Question: I have implemented 'log in with facebook' using passport.js. But sometimes whenever I try to log in, it gives me this error -
'''
FacebookTokenError: This authorisation code has been used
'''
. I have tried all the solutions provided in the SO posts already. None of them works.
I am using react as my frontend and node.js as the backend. For session middleware using express-session.
Here is the code I used to implement 'log in with facebook'
'''
import passport from 'passport';
import { Strategy } from 'passport-facebook';
const { FACEBOOK_APP_ID, FACEBOOK_APP_SECRET, API_URL } = process.env;
export default (app) => {
app.use(passport.initialize());
app.use(passport.session());
passport.serializeUser((user, cb) => cb(null, user));
passport.deserializeUser((obj, cb) => cb(null, obj));
passport.use(new Strategy({
clientID: FACEBOOK_APP_ID,
clientSecret: FACEBOOK_APP_SECRET,
callbackURL: '${API_URL}facebook/callback',
profileFields: ['id', 'displayName', 'email', 'name', 'photos'],
passReqToCallback: true,
enableProof: true,
}, async (req, accessToken, refreshToken, profile, cb) => {
try {
const email = (profile.emails && profile.emails[0].value) || '';
const { displayName } = profile;
const users = await Users.findOrCreate({
where: { email },
defaults: { name: displayName },
}).catch((err) => {
console.log(err);
});
if (users.length) {
req.session.userId = users[0].get('id');
return cb(null, users[0]);
}
} catch (err) {
console.log('error during fb: ', err);
}
return cb('error in facebook');
}));
app.use('/facebook', passport.authenticate('facebook', { session: false, scope: ['public_profile', 'email'] }));
app.use('/facebook/callback', passport.authenticate('facebook', { session: false, failureRedirect: '${FRONTEND_HOST}' }), (_, res) => {
res.redirect('${FRONTEND_HOST}');
});
};
'''
This is the full error I get -

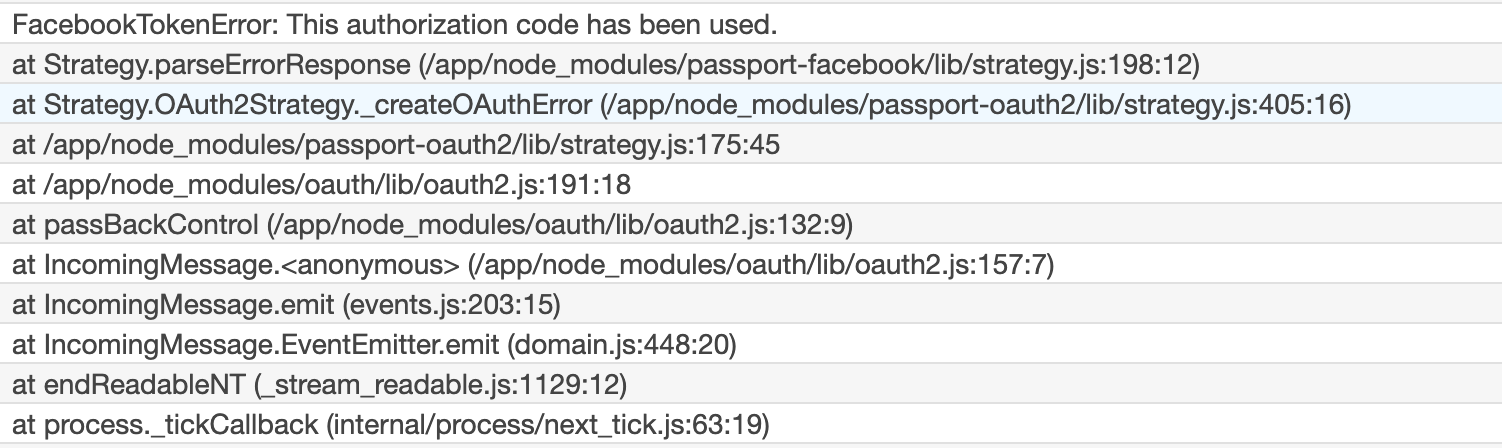
Answer: I'm not sure about the actual problem with your code but you need to use:
'''
app.get('/facebook', ...)
app.get('/facebook/callback', ...)
'''
instead of
'''
app.use(...)
'''